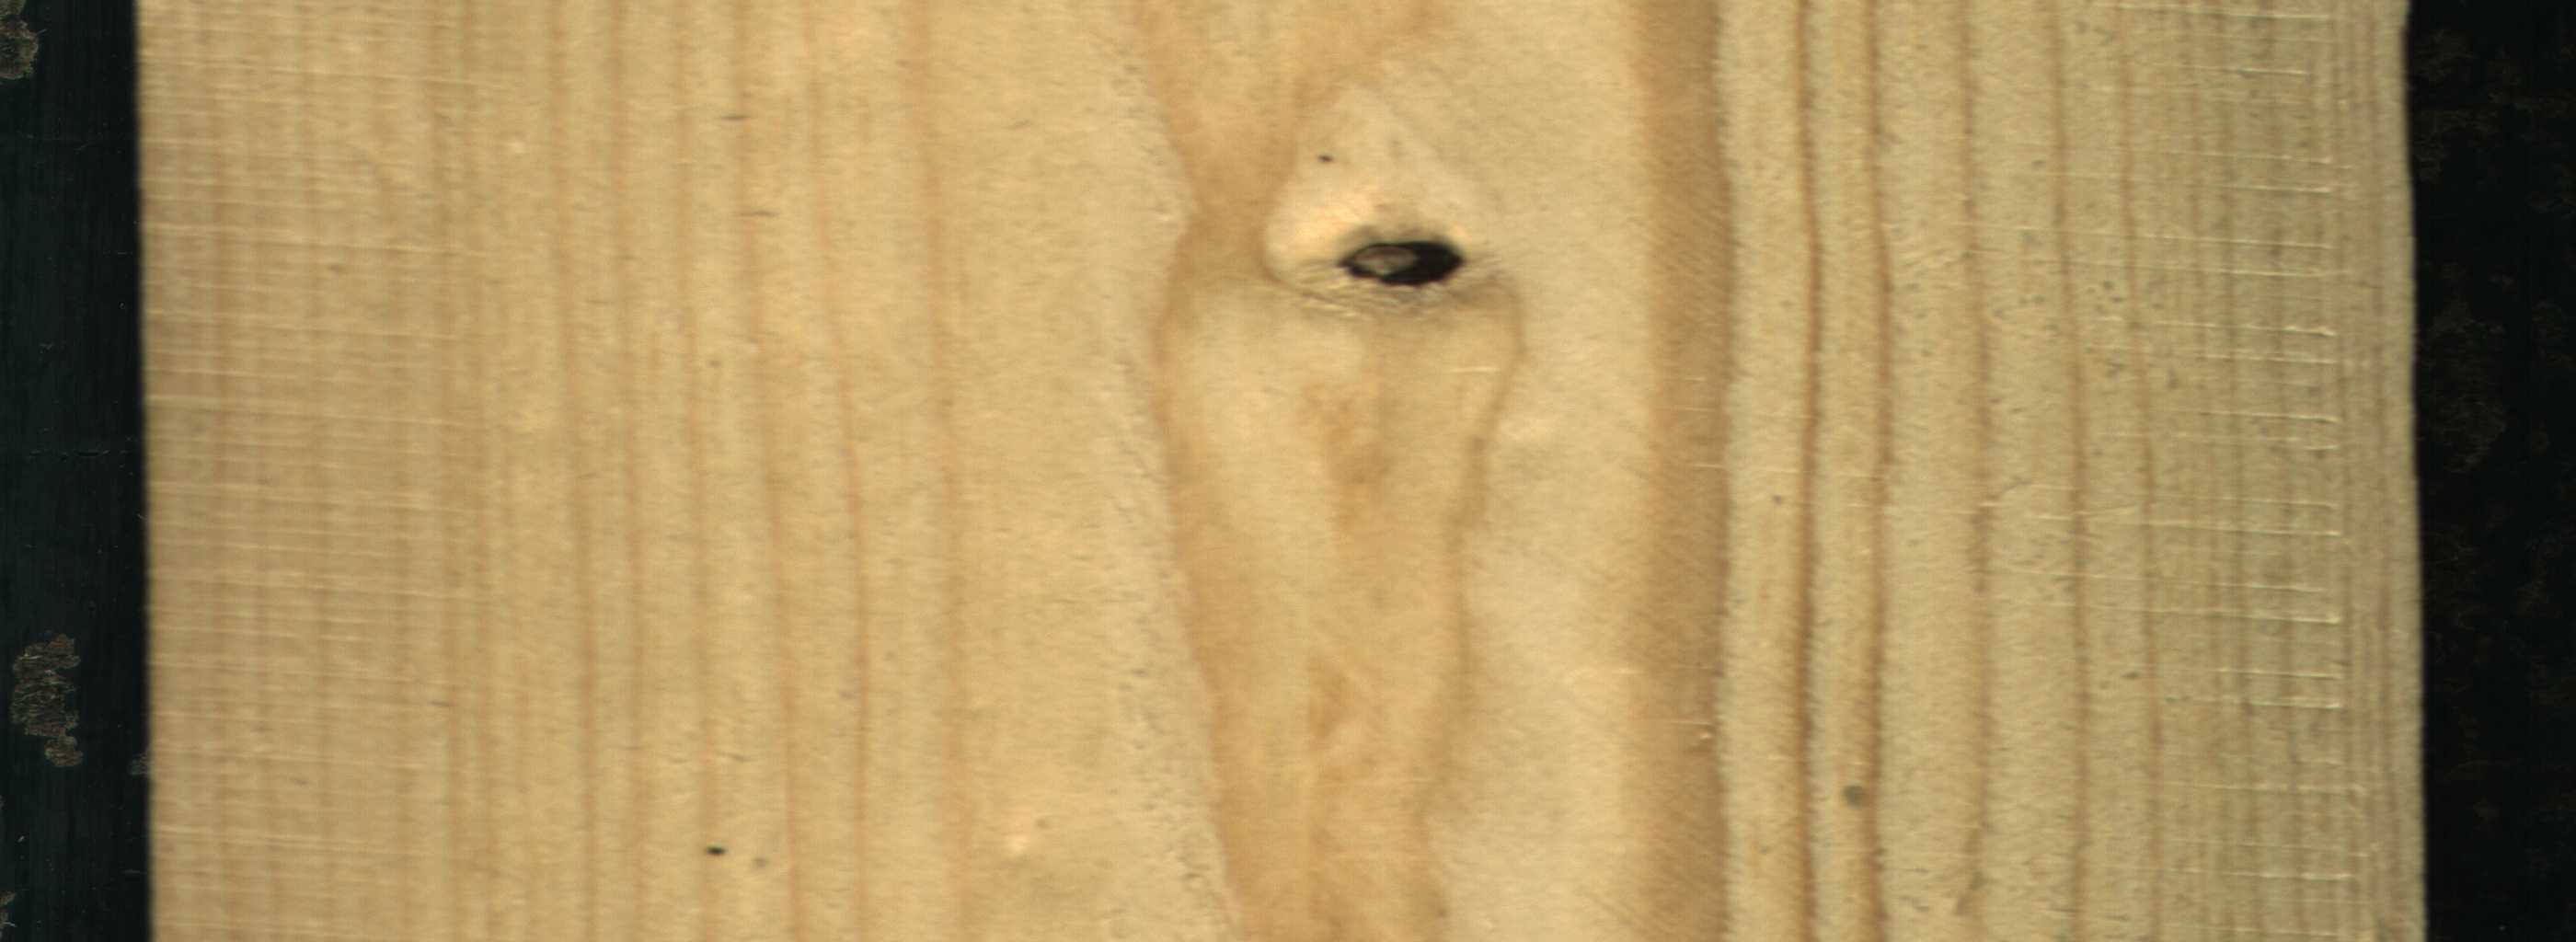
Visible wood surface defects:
Dead_Knot